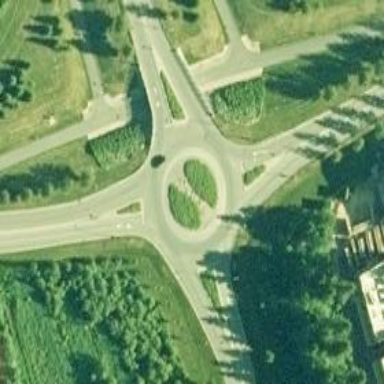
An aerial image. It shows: Tertiary road with asphalt surface leading to roundabout junction.